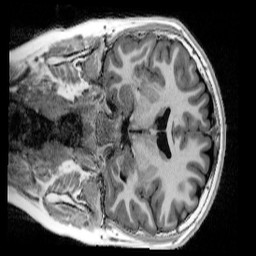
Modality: UNIT1_denoised
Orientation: coronal
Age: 13
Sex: male
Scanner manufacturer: siemens
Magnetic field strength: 3 T
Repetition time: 4 s
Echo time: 0.00303 s